Question: I have this line of codes in C++
'''
WD_OpenDevice(PCSTR szDevPath, HANDLE *phDevice, HANDLE ahChannels[], int *pnChannelNum, int iVideoStandard = WD_VID_STD_PAL, PCSTR szUser = NULL, PCSTR szPswd = NULL);
'''
And call it
'''
WD_OpenDevice("xxxxxxxx", &m_hDev, m_ahChannels, &m_nChannelNum);
'''
What's is the equivalent of int * and HANDLE * in C# ?
I have converted it to this code in C# using DllImport. But it's not work.
'''
[DllImport("WD_SDK.dll", SetLastError = true)]
static extern int WD_OpenDevice(string szDevPath, IntPtr phDevice, IntPtr[] ahChannels, int pnChannelNum, int iVideoStandard = 1, string szUser = null, string szPswd = null);
'''
I call it
'''
IntPtr[] m_ahChannels = new IntPtr[4];
int m_nChannelNum = 0;
IntPtr m_hDev = new IntPtr();
a = WD_OpenDevice("wdvr://localhost/qqdvr", m_hDev, m_ahChannels, m_nChannelNum);
'''
Error raised:

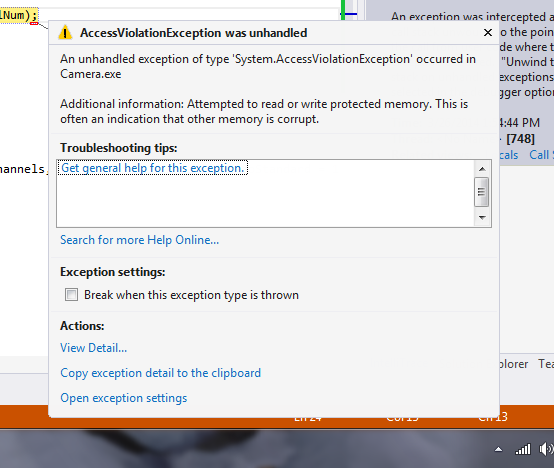
Answer: '''
WD_OpenDevice(PCSTR szDevPath,
HANDLE *phDevice,
HANDLE ahChannels[],
int *pnChannelNum,
int iVideoStandard = WD_VID_STD_PAL,
PCSTR szUser = NULL,
PCSTR szPswd = NULL);
'''
is
'''
[DllImport("WD_SDK.dll", SetLastError = true, CharSet = CharSet.Ansi)]
static extern int WD_OpenDevice(string szDevPath,
ref IntPtr phDevice,
IntPtr[] ahChannels,
ref int pnChannelNum,
int iVideoStandard = 1,
string szUser = null,
string szPswd = null);
'''
Depending on what the function does, you might want to replace 'ref' with 'out'.